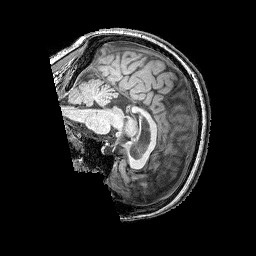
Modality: T1w
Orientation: sagittal
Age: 58
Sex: female
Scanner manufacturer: siemens
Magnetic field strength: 3 T
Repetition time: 2.25 s
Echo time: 0.00411 s